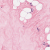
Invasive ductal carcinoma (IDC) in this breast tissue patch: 0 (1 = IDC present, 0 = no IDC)